Interaction volume radius: 10 \u00c5
Interaction volume height: 45 \u00c5
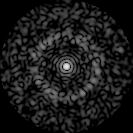
Disorder parameter: 0.8246